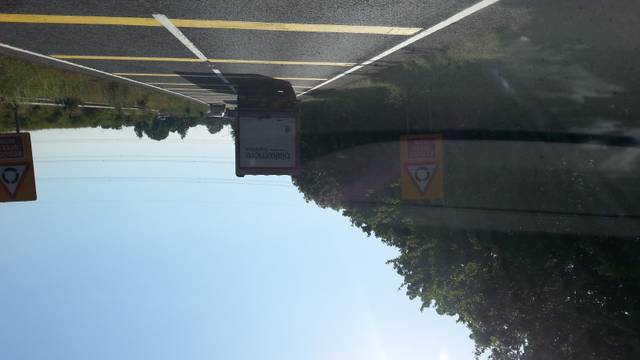
Region: United Kingdom
Coordinates: 52.579, -0.372